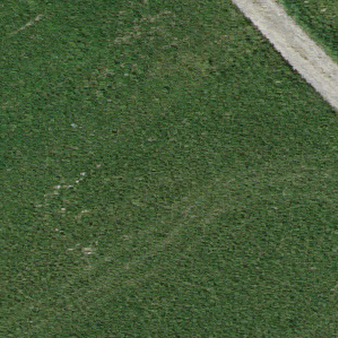
Label: other